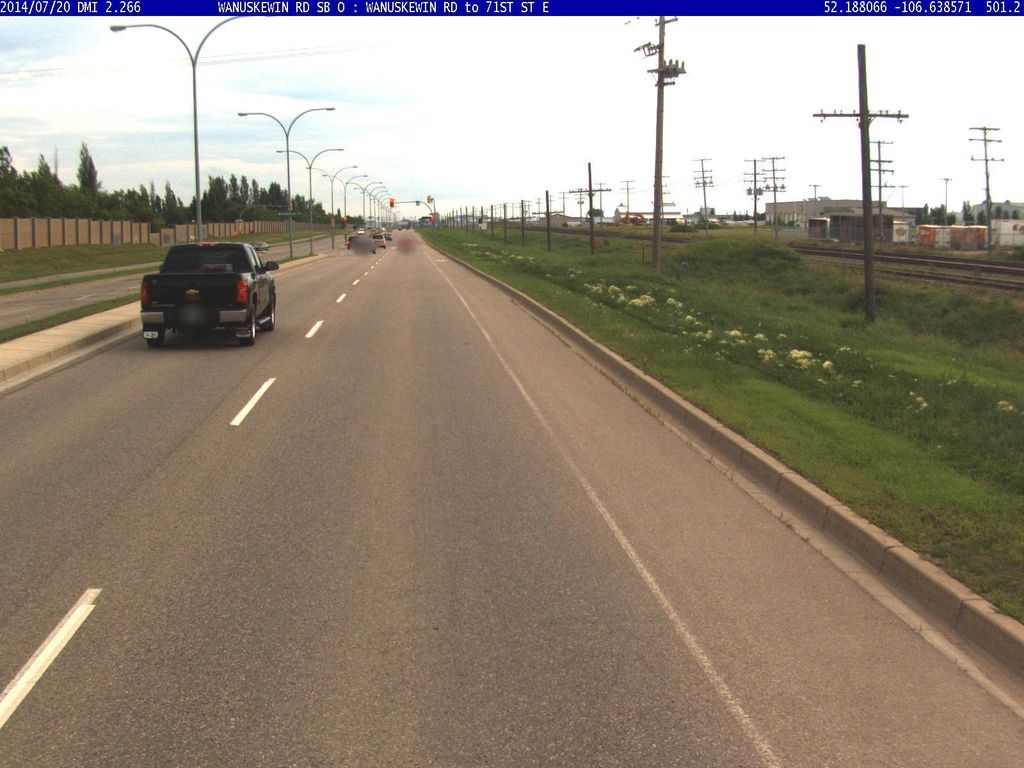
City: saskatoon